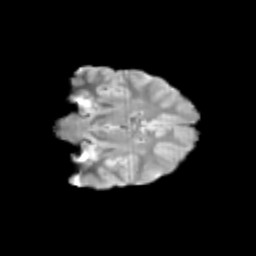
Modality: T2w
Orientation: coronal
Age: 13
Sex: female
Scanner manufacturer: siemens
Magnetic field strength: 3 T
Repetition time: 3.8 s
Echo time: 0.07 s